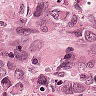
Metastatic tissue present: yes